Question: I have produced a histogram with normal distribution fit using the 'histfit' function in MATLAB and included error bars as follows:
'''
h = histfit(data);
[nelements,bincenters] = hist(data);
hold on
err = sqrt(nelements);
errorbar( bincenters, nelements, err);
hold off
'''
where "data" is a vector of m data points to make a distribution, and "dataerror" is a vector of the errors on each of those points. The normal distribution derived from 'histfit' results in a standard deviation that may be different from the average error bar in "dataerror." I want to visually inspect this difference by over plotting a separate normal distribution that has a mean found with 'avg = mean(data);' and a standard deviation given by my known errors 'stdev = mean(dataerrors);'. I do this in the following way:
'''
x = sort(data);
y = exp(- 0.5 * ((x - avg) / stdev) .^ 2) / (stdev * sqrt(2 * pi));
plot(x, y,'k')
'''
When I do this, the mean and standard deviation look close, but the height of the distribution does not match since the 'histfit' distribution is not normalised, but the second distribution is. I can do ad hoc corrections by inventing a scaling factor or the 'y' points, but I need this to be automated, so the heights need to be known and scaled accordingly.

If I can somehow measure the height of the distribution from 'histfit', I can scale the second distribution to match. Alternatively, I could fit the second distribution in a way that allows me to input a known mean and standard deviation, and then fit for the height of the distribution.
The ideal method would be to fit the second normal distribution to the data separately. In this way, the height may be different, but the fit will be better for the tails of the distribution.
So the questions are:
How can these distributions be scaled to match in height?
How can I separately fit a Gaussian distribution (using height as a parameter) with known mean and standard deviation to this data in a similar way to histfit?
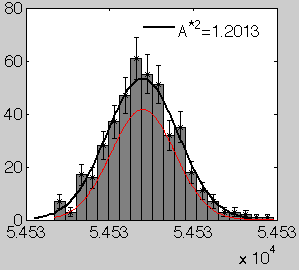
Answer: If you want to denormalize the normal distribution to fit your histogram, you can multiply by the area of the histogram (computed with , see this <URL>. For example:
'''
data = randn(250,1);
% Histogram with histfit
nbins = 20;
h = histfit(data,nbins);
[nelements,bincenters] = hist(data,nbins);
hold on
% Histogram computed manually and scaled with trapz()
avg = mean(data);
stdev = std(data);
x = sort(data);
y = exp(- 0.5 * ((x - avg) / stdev) .^ 2) / (stdev * sqrt(2 * pi));
plot(x, y*trapz(bincenters,nelements),'g','LineWidth',1.5)
legend('Histogram','Distribution from histfit','Distribution computed manually')
'''